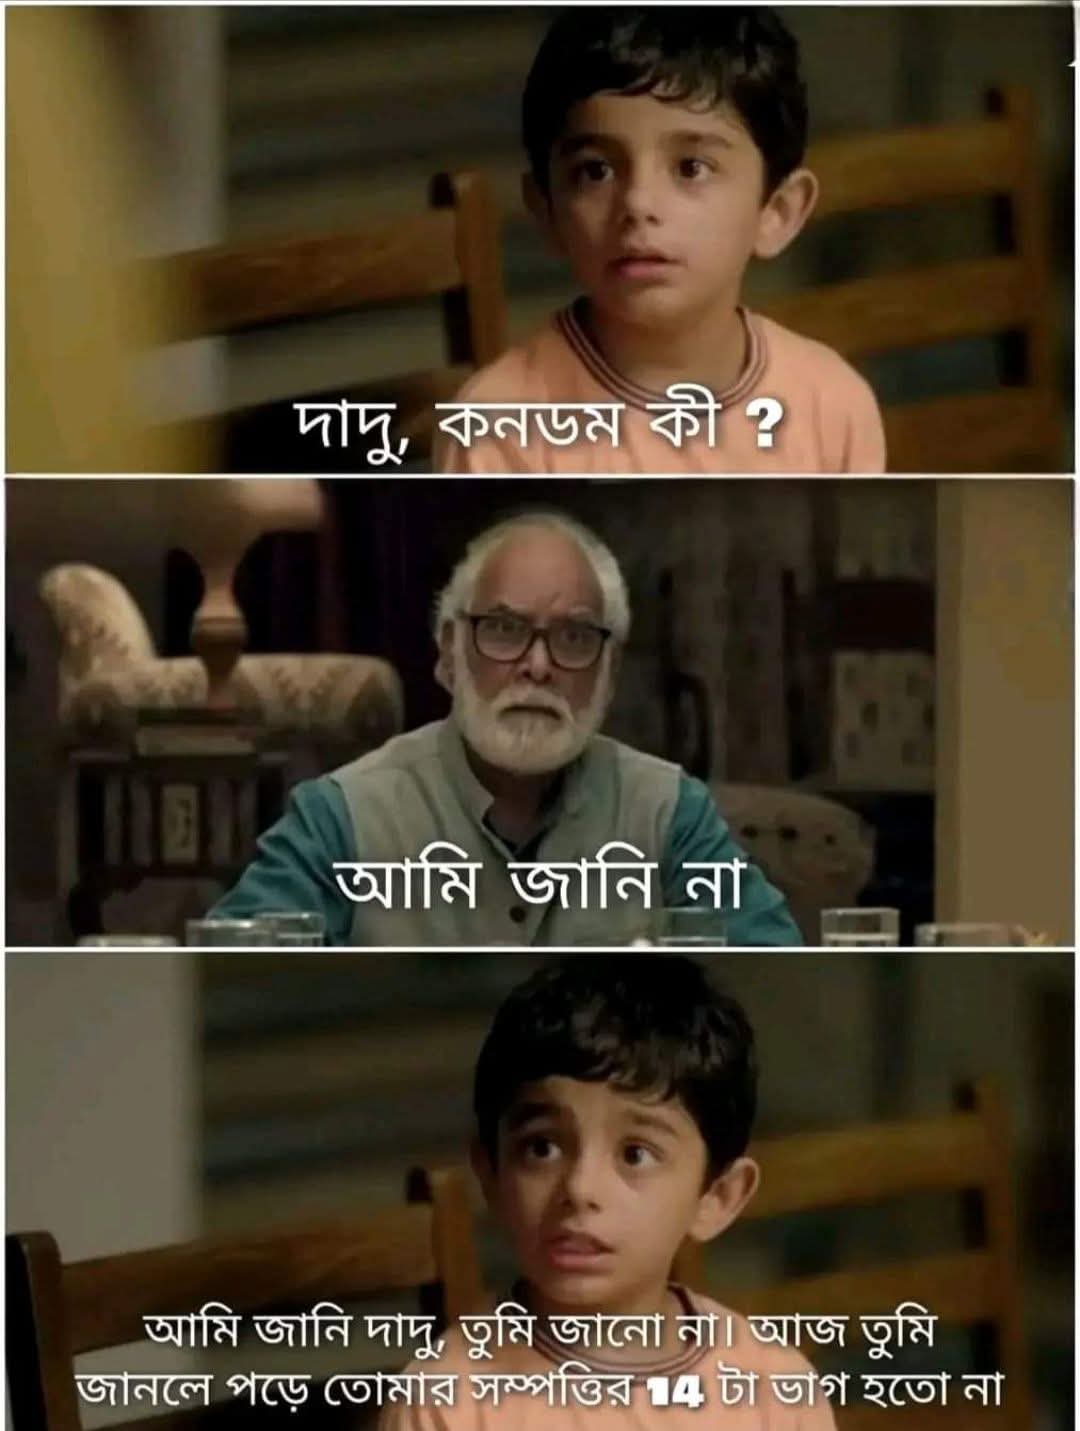
Text: দাদু, কনডম কী ?
আমি জানি না
আমি জানি দাদু, তুমি জানো না। আজ তুমি জানলে পড়ে তোমার সম্পত্তির 14 টা ভাগ হতো না
Label: Hate
Hate category: Personal Offence
Targeted group: Community